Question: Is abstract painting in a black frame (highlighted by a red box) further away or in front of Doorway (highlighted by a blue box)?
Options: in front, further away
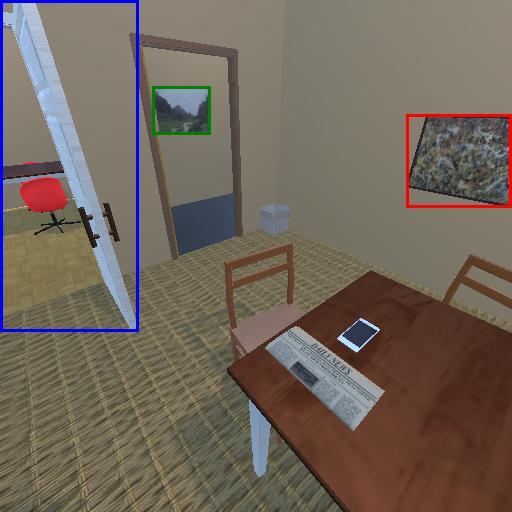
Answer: in front